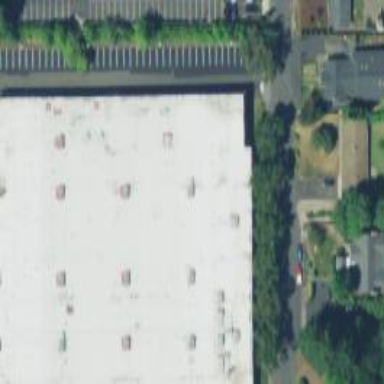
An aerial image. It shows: Flat roofed retail building that is department store.